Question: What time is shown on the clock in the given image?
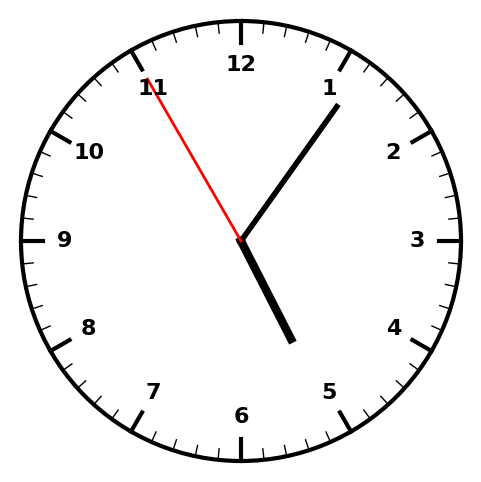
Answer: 05:05:55